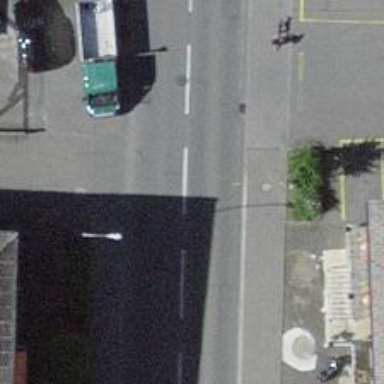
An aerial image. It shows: Secondary road with asphalt surface and sidewalks on both sides.